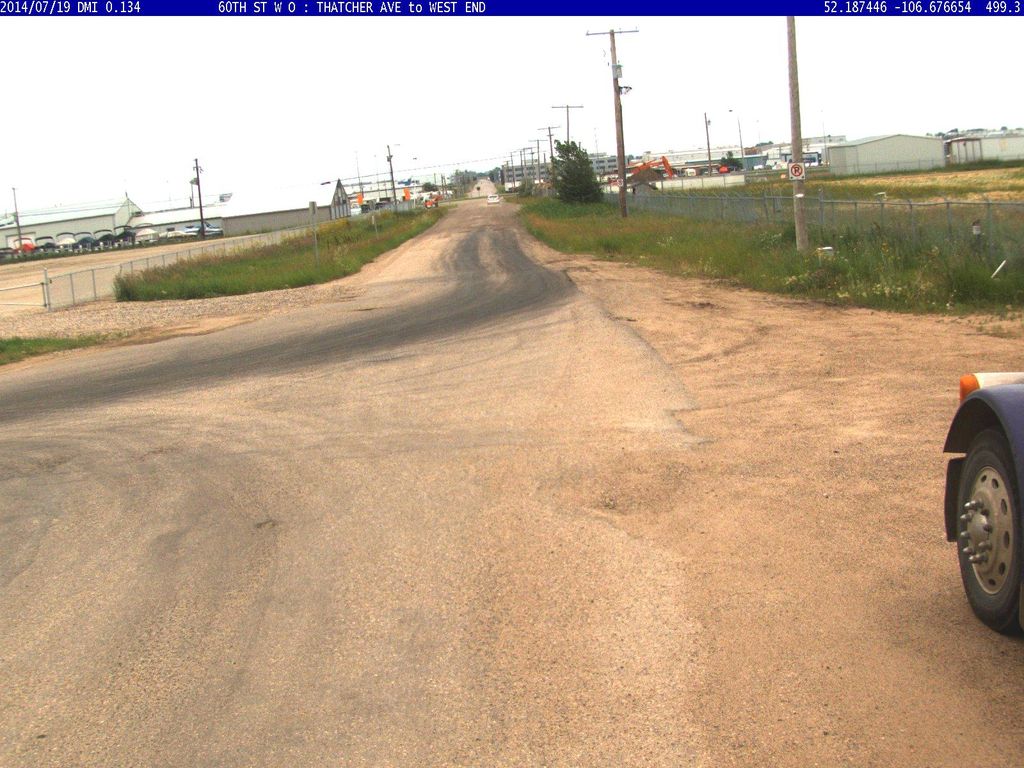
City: saskatoon